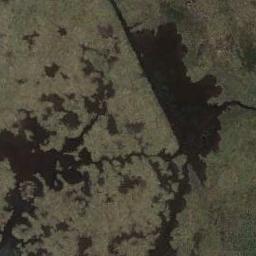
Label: wetland